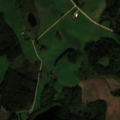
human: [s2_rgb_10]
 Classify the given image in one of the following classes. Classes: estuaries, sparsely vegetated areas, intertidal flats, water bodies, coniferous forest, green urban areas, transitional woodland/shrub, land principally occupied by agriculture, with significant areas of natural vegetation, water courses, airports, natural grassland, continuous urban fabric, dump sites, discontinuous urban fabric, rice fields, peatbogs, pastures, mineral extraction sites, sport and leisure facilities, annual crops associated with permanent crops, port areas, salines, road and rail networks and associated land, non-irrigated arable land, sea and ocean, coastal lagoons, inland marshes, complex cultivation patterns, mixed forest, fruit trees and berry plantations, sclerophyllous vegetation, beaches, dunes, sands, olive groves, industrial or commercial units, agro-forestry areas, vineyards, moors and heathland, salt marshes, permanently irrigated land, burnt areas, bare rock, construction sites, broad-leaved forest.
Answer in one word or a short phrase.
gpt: non-irrigated arable land, pastures, land principally occupied by agriculture, with significant areas of natural vegetation, mixed forest